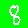
Digit: 8